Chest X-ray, AP view. Patient: 57 years old, sex M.
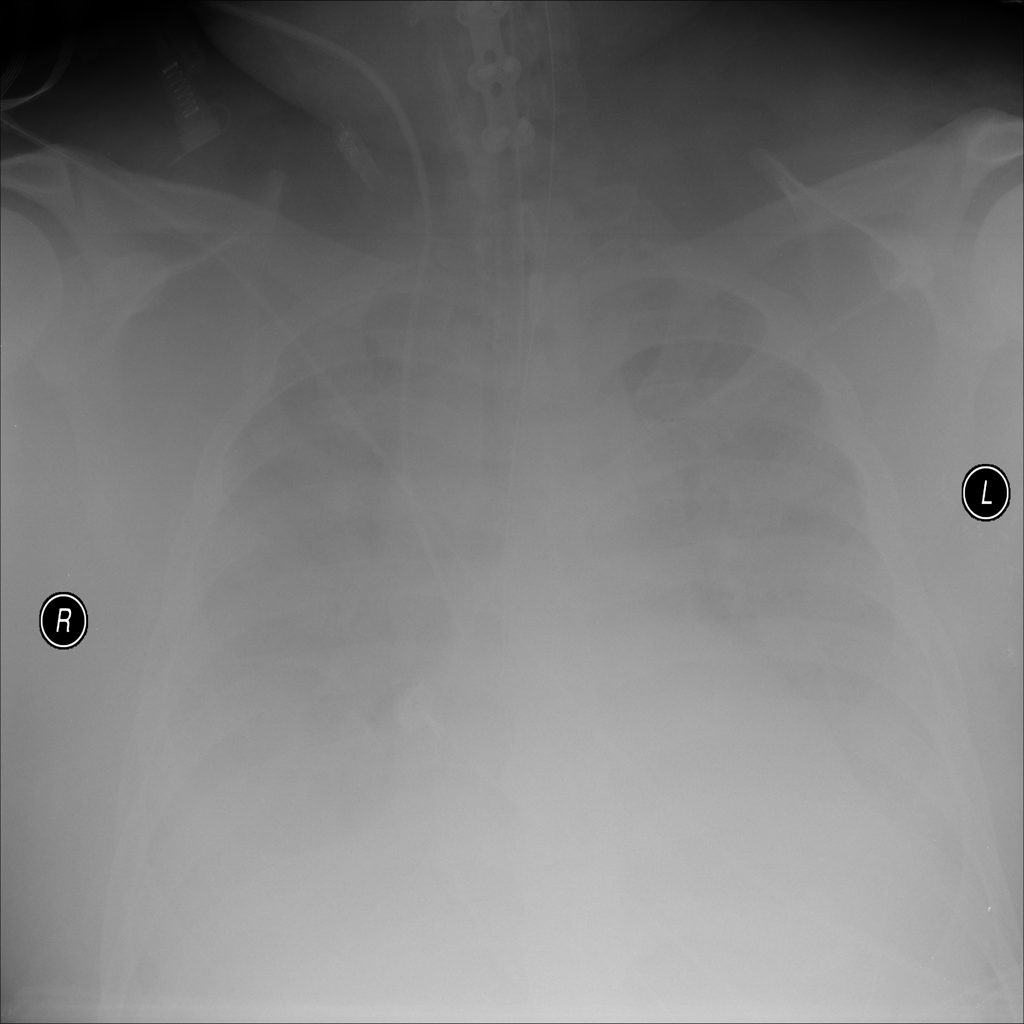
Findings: No Finding